Question: I'm trying to change current tab on a link click. I have something like this:

So when I click on the next or previous link I want to change active tab.
I guess this can be done in JavaScript, but since I'm complete beginner, I can preform only easiest tasks.
This is the HTML used for building this part of page:
'''
<div class="grey-box-wrap">
<div class="top">
<a href="javascript:;" class="prev"><i></i>previous week</a>
<span class="center">February 04 - February 10, 2013 (week 6)</span>
<a href="javascript:;" class="next">next week<i></i></a>
</div>
<div class="bottom">
<ul class="days">
<li>
<a href="javascript:;">
<b>Feb 04</b>
<!-- <i>7.5</i> -->
<span>monday</span>
</a>
</li>
<li>
<a href="javascript:;">
<b>Feb 06</b>
<!-- <i>7.5</i> -->
<span>tuesday</span>
</a>
</li>
<li>
<a href="javascript:;">
<b>Feb 06</b>
<!-- <i>7.5</i> -->
<span>wednesday</span>
</a>
</li>
<li class="active">
<a href="javascript:;">
<b>Feb 07</b>
<!-- <i>7.5</i> -->
<span>thursday</span>
</a>
</li>
<li>
<a href="javascript:;">
<b>Feb 08</b>
<!-- <i>7.5</i> -->
<span>friday</span>
</a>
</li>
<li>
<a href="javascript:;">
<b>Feb 09</b>
<!-- <i>0.0</i> -->
<span>saturday</span>
</a>
</li>
<li class="last">
<a href="javascript:;">
<b>Feb 10</b>
<!-- <i>0.0</i> -->
<span>sunday</span>
</a>
</li>
</ul>
</div>
</div>
<div class="row-wrapper">
'''
This is CSS:
'''
.grey-box-wrap .bottom .days li.active a, .grey-box-wrap .bottom .days li:hover a {
color: white;
}
.grey-box-wrap .bottom .days li a {
color: #666666;
}
.grey-box-wrap .top {
height: 40px;
line-height: 40px;
padding: 0 10px;
overflow: hidden;
border-bottom: 1px solid white;
margin-bottom: 10px;
-webkit-box-sizing: border-box;
-moz-box-sizing: border-box;
box-sizing: border-box;
}
.grey-box-wrap .top .prev {
float: left;
}
.grey-box-wrap .top .next {
float: right;
text-align: right;
}
.grey-box-wrap .top .prev, .grey-box-wrap .top .next {
width: 25%;
color: #f1592a;
display: inline-block;
font-weight: bold;
}
.grey-box-wrap .bottom .days li.active, .grey-box-wrap .bottom .days li:hover {
border: solid 1px #f1592a;
}
.grey-box-wrap .bottom .days li {
float: left;
margin-right: 2px;
width: 99px;
padding: 5px;
-webkit-border-radius: 5px 5px 0 0;
-moz-border-radius: 5px 5px 0 0;
-ms-border-radius: 5px 5px 0 0;
-o-border-radius: 5px 5px 0 0;
border-radius: 5px 5px 0 0;
border: 1px solid #bdbdbd;
border-bottom: none;
background: white;
}
'''
And this is my attempt to get list elements in JS:
Can someone help me with this, or give me a suggestion on what's the easiest or best way to preform this kind of task?
Thanks!
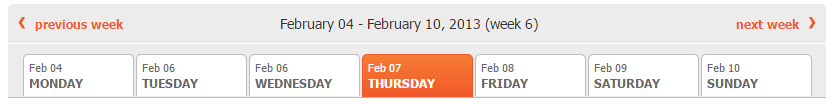
Answer: There are many ways to complete this. I've tried to keep it as simple as possible and have added comments so you can understand each line.
Try something like this with jQuery:
'''
$(document).ready(function() { // check document is ready
$('li a').click(function() { // catch a click on a list link
$('li').removeClass('active'); // remove all current instances of active
$(this).parent().addClass('active'); // add the class active to the item you clicked
});
});
'''
You can view the example here: <URL>